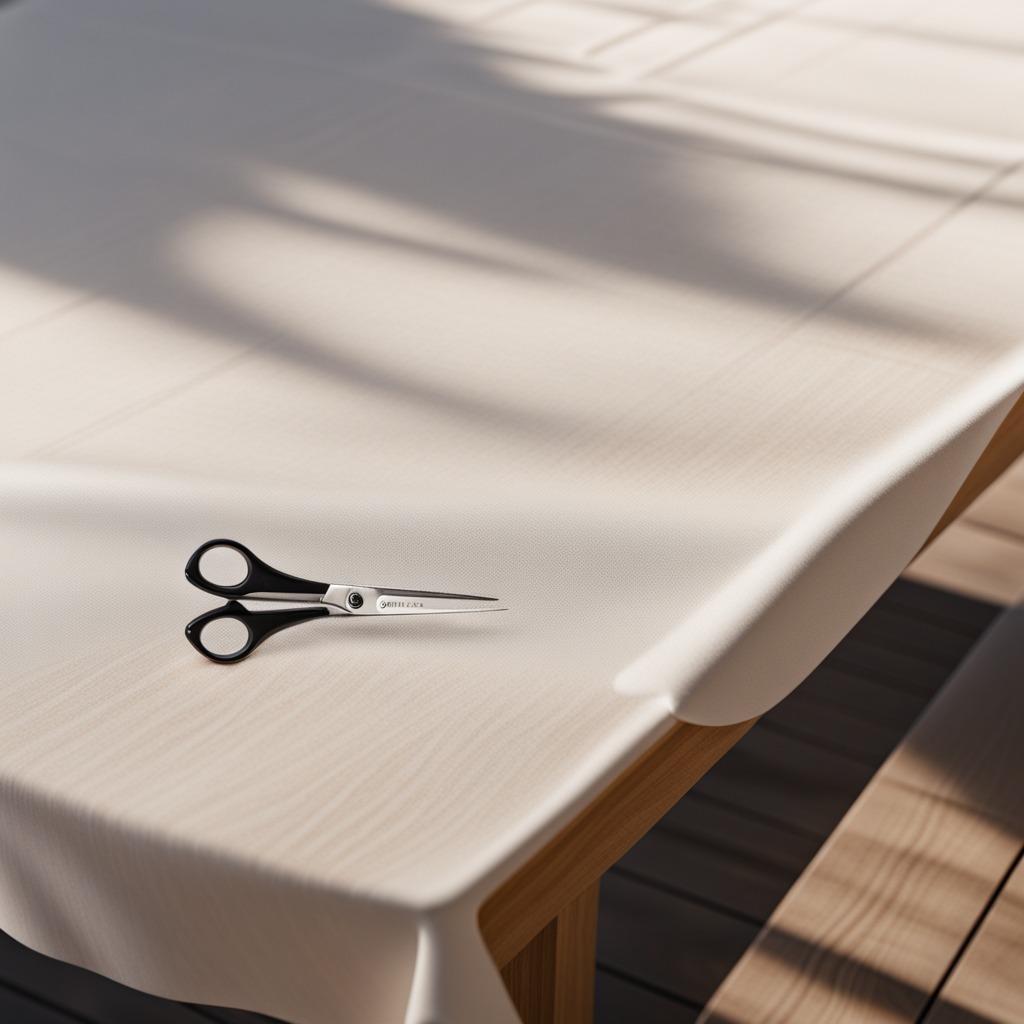
A scissor lies on a wooden table in an outdoor workshop during daytime bright natural light soft shadows worn but beneath the cloth.